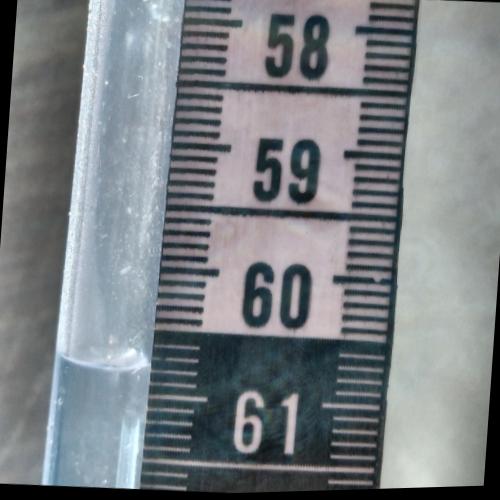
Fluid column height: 60.8 cm